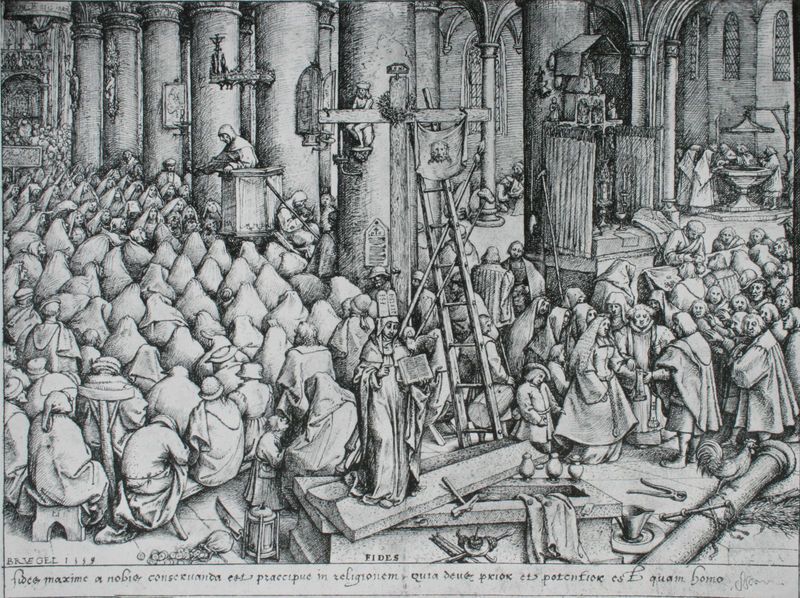
Titel: Zeichnung zur »Tugendfolge«: Glaube (Fides)
Künstler: Pieter Bruegel
Standort: Amsterdam
Institution: Rijksmuseum
Schlagwörter: menschen, laterne, männer, säulen, zeichnung, tuch, hinrichtung, kirche, innen, personen, schrift, bank, leiter, deckel, kreuz, schwarzweiss, beten, gebet, bänke, handwerker, werkzeug, kanzel, grab, ostern, hammer, predigt, mönche, hahn, taufe, gefäße, menschenansammlung, zange, latein, taufbecken, fides, arma christi, kaputzen, speissung